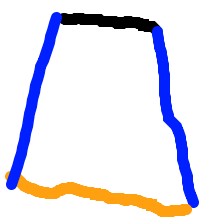
Shape: trapezoid